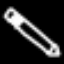
Label: pencil